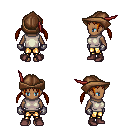
a pixel art fantasy rpg character, female body template, human, dark skin, white sleeveless shirt, gold greaves, dark blonde twin-tailed hairstyle, leather cap, metal gloves, maroon shoes, four views (front, back, left, right), 2x2 character sprite sheet, small pixel art, hard edges, no anti-aliasing